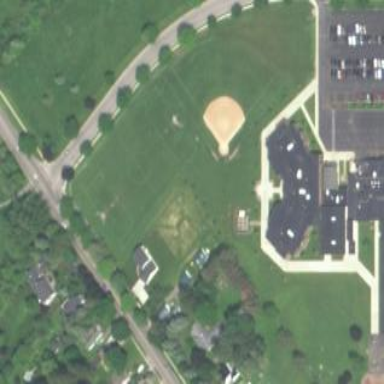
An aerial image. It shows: School.